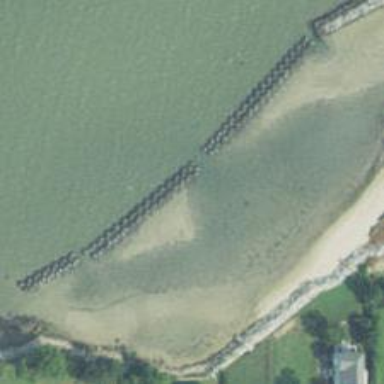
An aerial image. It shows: Breakwater structure.